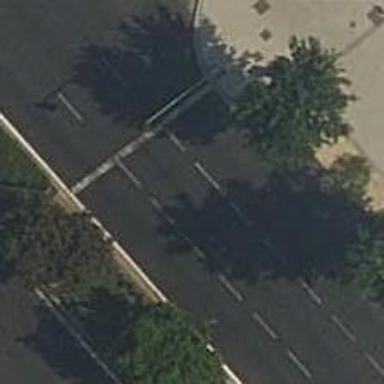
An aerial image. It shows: Road with traffic signals.